Question: Im trying to generate a week view calendar using codeigniter's calendar library.. something like this

how can i do that? :/
thanx
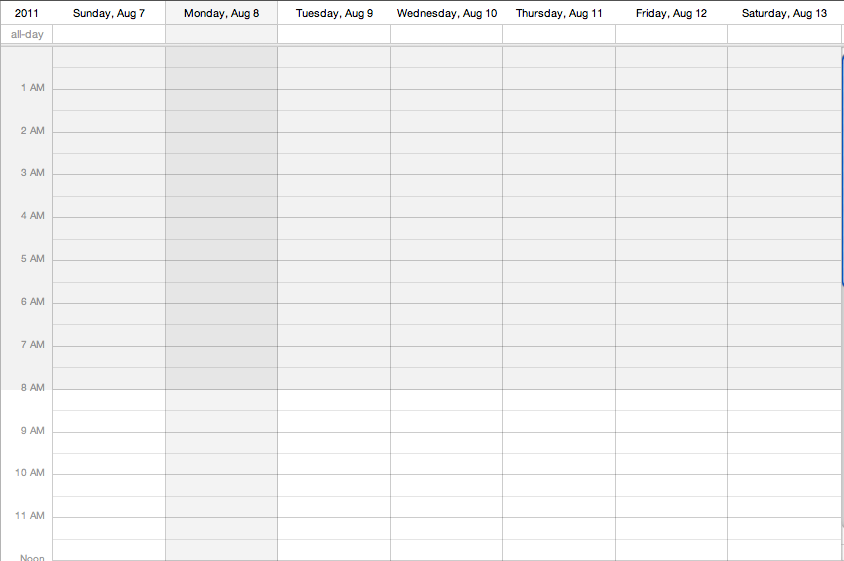
Answer: You can generate the UI with the help of Javascript libraries such as <URL>.
Otherwise, you'd have to manually generate the table, with as many '<tr>'s as the time intervals you want in a day. Plus, you won't have interactivity unless you write the AJAX parts yourself. So, you're better off using existing js libraries.